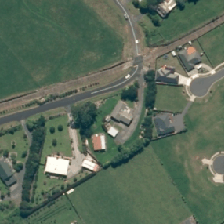
Land cover: urban_build_up